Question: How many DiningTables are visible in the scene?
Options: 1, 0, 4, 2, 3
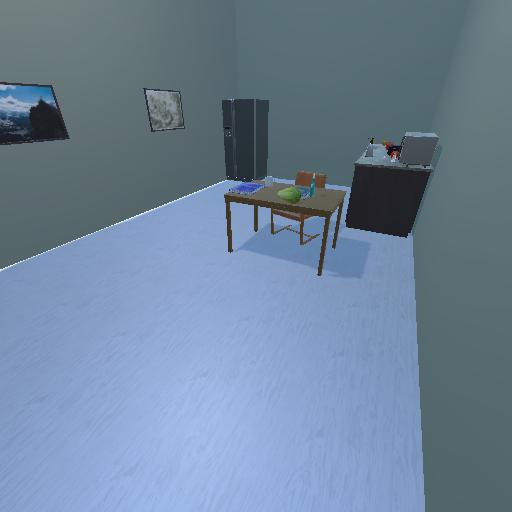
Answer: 1